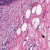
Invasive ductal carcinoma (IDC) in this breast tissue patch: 0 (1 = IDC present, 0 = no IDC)